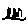
Label: square